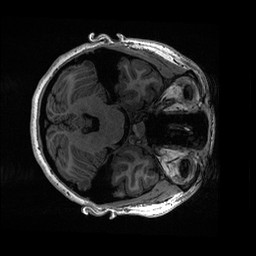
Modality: T1w
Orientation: axial
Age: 18
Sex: female
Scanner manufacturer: ge
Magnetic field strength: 3 T
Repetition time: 0.006952 s
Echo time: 0.00292 s